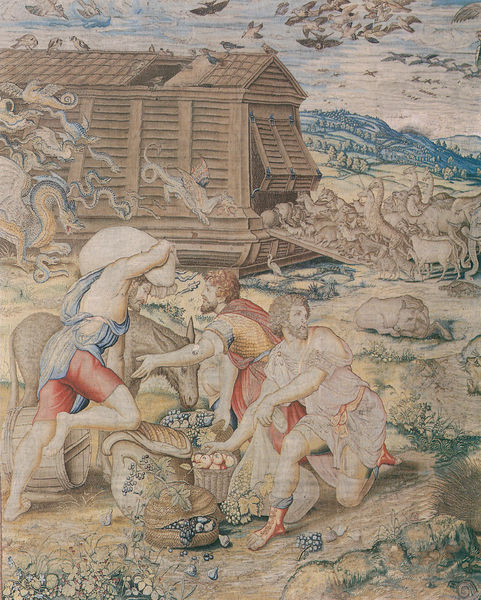
Titel: Die Tapiserien von Sigismund Augustus (Zyklus des Alten Testaments): Die Tiere betreten die Arche
Künstler: Michiel Coxcie
Standort: Herstellungsort: Brüssel (EU - B)
Schlagwörter: blau, gemälde, himmel, wasser, wolken, landschaft, menschen, holz, männer, zeichnung, obst, rot, tiere, natur, vögel, pflanzen, boot, esel, sack, früchte, schiff, ernte, körbe, kuh, gobelin, wandteppich, korb, flucht, fass, tapisserie, klappe, drachen, drache, rettung, ziegen, proviant, arche, arche noah, noah, herden, sinnflut, giraffe, shlange, bilbel, arche noa, wirbeltiere